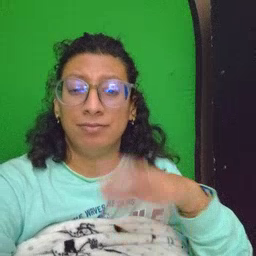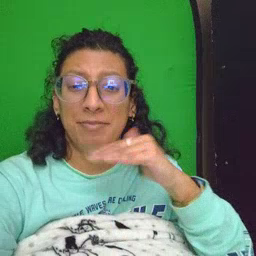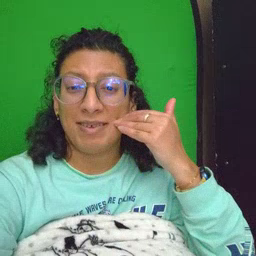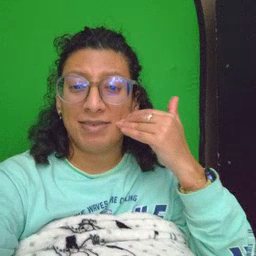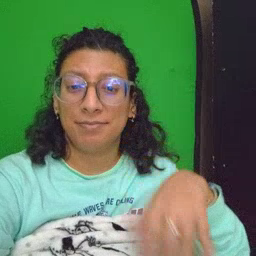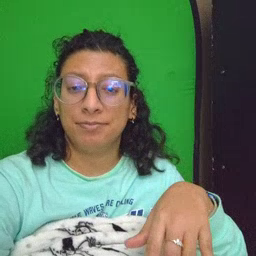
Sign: smile